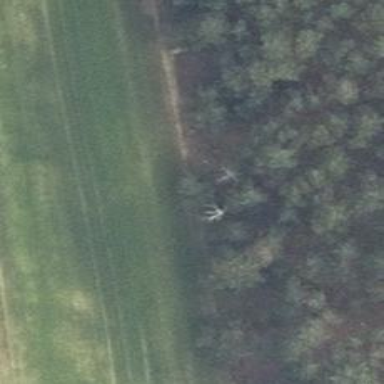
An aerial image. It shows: Hunting stand.